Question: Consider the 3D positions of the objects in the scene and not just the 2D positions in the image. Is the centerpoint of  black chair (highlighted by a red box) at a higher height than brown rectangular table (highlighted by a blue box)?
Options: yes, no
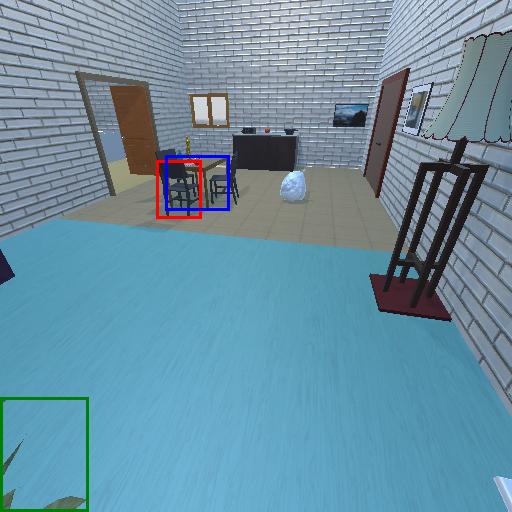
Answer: yes